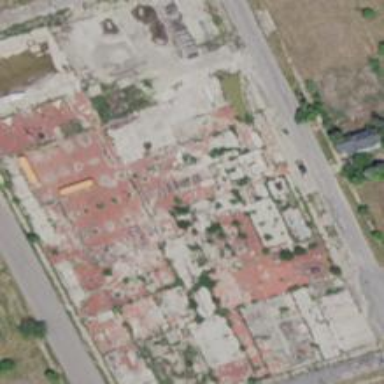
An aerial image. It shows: Brownfield site.